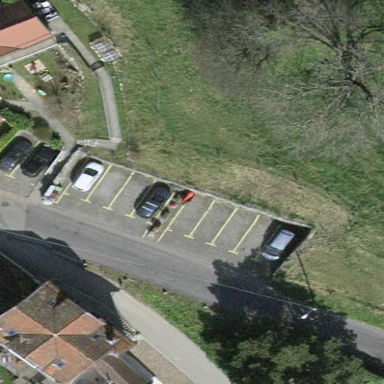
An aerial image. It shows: Parking area with surface.